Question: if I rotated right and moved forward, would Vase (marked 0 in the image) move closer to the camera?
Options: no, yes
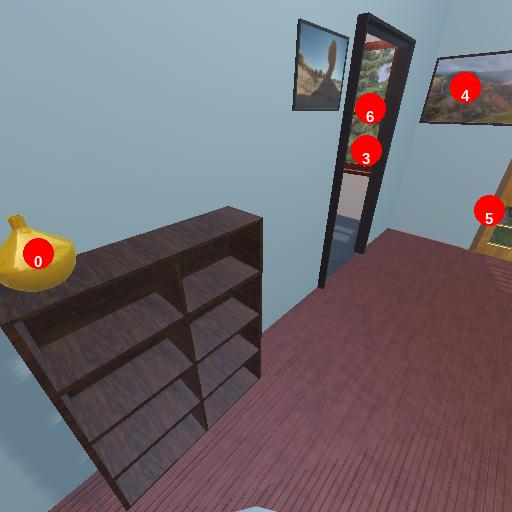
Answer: no